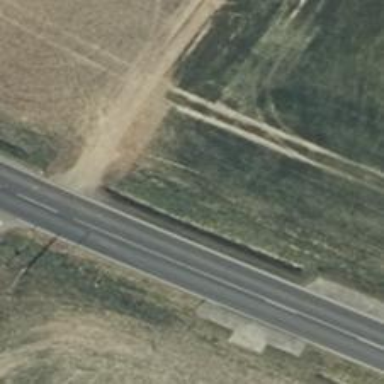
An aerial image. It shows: Asphalt road classified as primary highway.